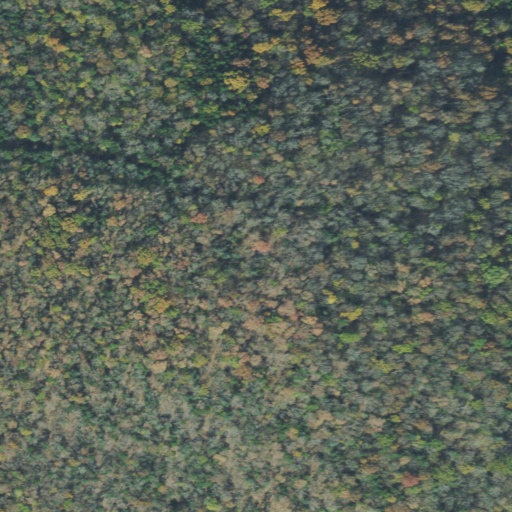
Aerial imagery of mountain in Tennessee named Cedar Knob containing deciduous forest, mixed forest, and evergreen forest